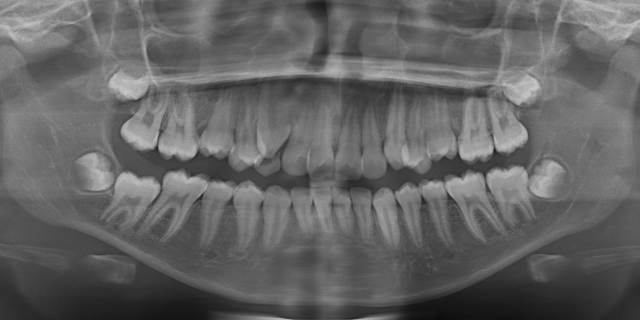
adult